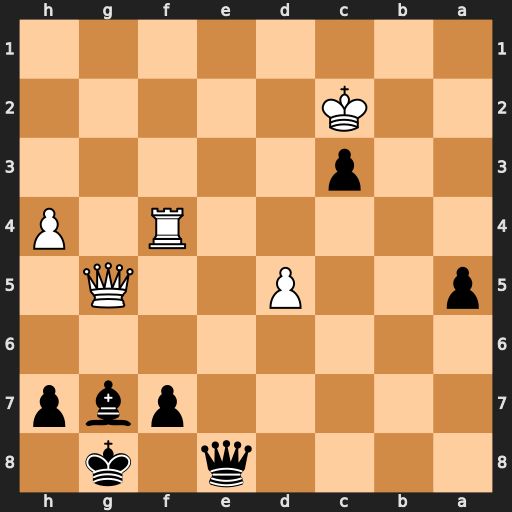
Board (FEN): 4q1k1/5pbp/8/p2P2Q1/5R1P/2p5/2K5/8
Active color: b
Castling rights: -
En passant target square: -
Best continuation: Qe2+ Kb3 Qb5+